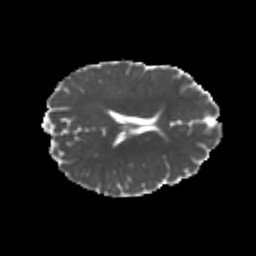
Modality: MD
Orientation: axial
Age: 24
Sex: female
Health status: healthy
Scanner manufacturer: philips
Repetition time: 7.387 s
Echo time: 0.08599 s